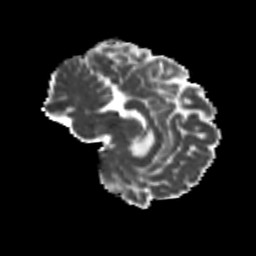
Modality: MD
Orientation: sagittal
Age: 20
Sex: male
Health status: healthy
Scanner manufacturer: siemens
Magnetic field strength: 3 T
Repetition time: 8.6 s
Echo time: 0.095 s